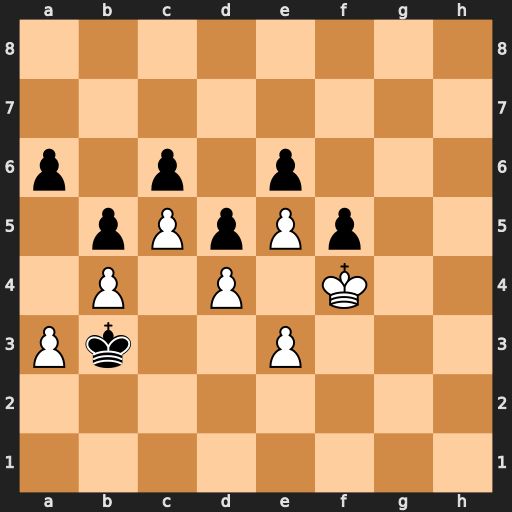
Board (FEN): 8/8/p1p1p3/1pPpPp2/1P1P1K2/Pk2P3/8/8
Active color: w
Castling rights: -
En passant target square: -
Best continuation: Kg5 Kxa3 Kf6 Kxb4 Kxe6